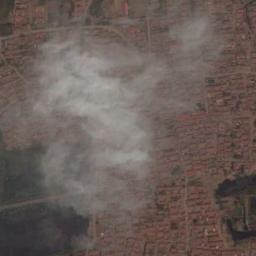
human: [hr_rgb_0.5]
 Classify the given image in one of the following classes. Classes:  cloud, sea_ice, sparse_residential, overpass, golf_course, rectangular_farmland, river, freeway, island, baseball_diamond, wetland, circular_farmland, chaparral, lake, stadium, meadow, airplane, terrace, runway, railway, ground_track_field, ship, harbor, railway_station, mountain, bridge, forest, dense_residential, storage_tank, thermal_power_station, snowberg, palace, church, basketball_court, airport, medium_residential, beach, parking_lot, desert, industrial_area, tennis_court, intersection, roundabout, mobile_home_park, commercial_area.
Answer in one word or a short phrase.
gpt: cloud